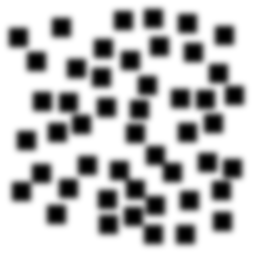
Squares: 48
Triangles: 0
Stars: 0
Total shapes: 48